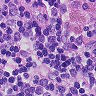
Metastatic tissue present: no